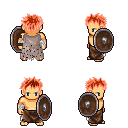
a pixel art fantasy rpg character, male body template, human, tanned skin, gray tattered cape, robe skirt, red bedhead hairstyle, white cloth bandages, shield, four views (front, back, left, right), 2x2 character sprite sheet, small pixel art, hard edges, no anti-aliasing